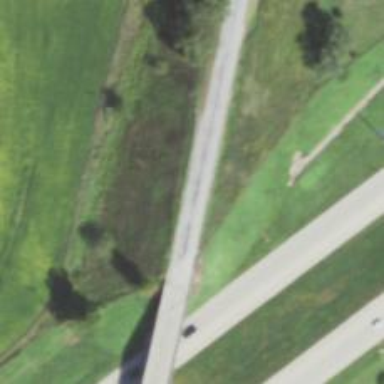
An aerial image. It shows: Unclassified road crossing viaduct bridge.